You are looking at the raw vibration waveform of a rotating shaft. Classify the rotor condition as one of: normal, misalignment, unbalance, looseness.
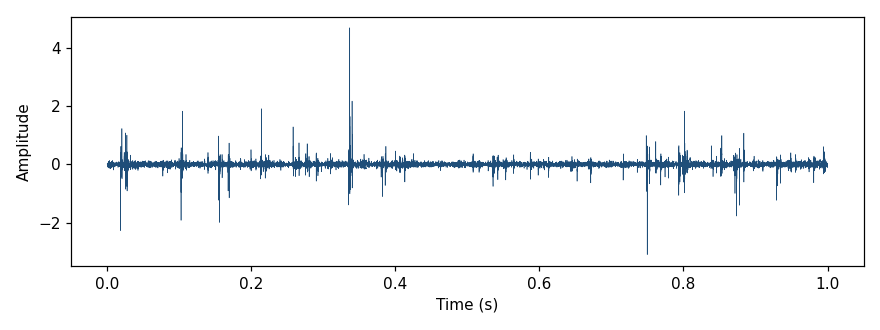
Answer: normal